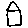
Label: house